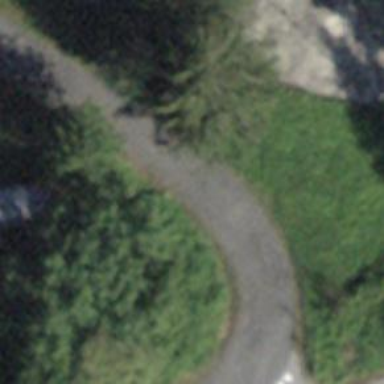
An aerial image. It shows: Asphalt cycleway with grade3 tracktype.